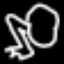
Label: frog